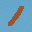
Label: 1